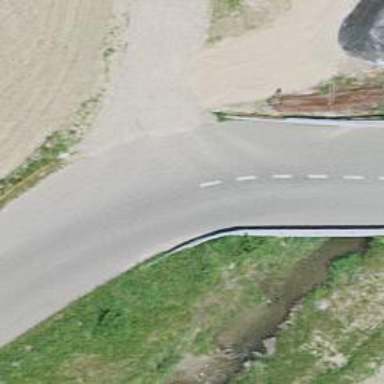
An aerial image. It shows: Unclassified road with asphalt surface.